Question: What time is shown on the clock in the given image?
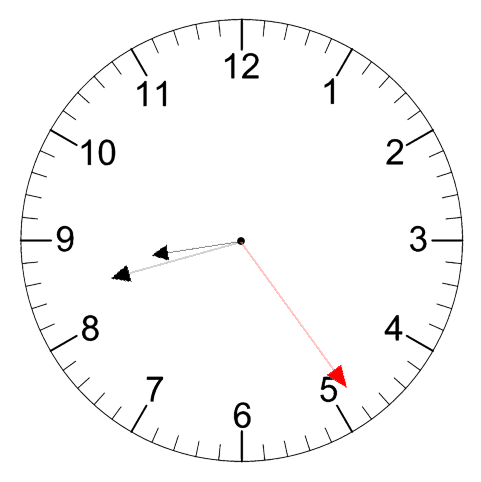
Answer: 08:42:24